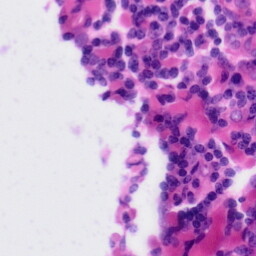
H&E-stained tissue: Tonsil